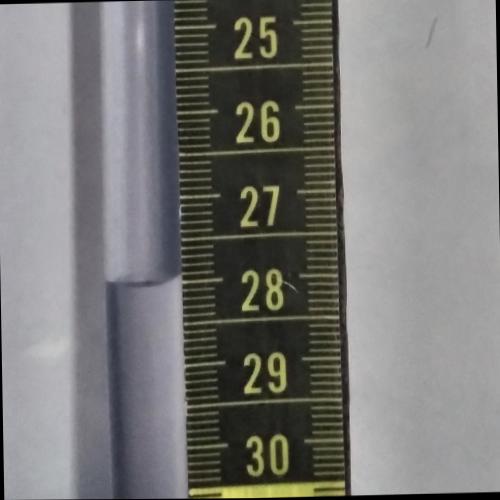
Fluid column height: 27.9 cm